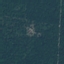
Land use / land cover: Forest